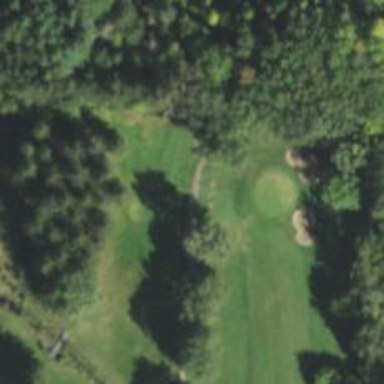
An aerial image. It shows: Path used for both walking and golf.